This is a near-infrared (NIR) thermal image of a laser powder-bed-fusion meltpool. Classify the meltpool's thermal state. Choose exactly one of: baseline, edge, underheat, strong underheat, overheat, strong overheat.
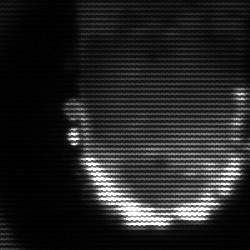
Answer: baseline